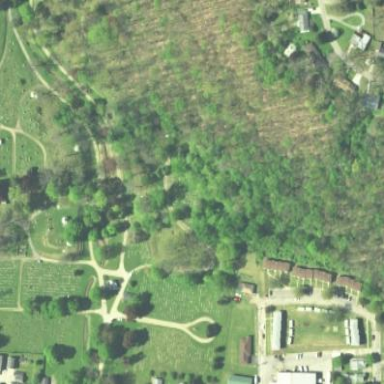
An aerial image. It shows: Cemetery.